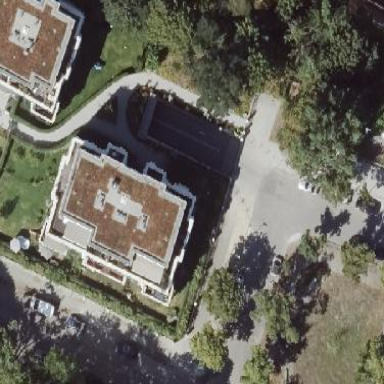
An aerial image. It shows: Building with apartments and flat roof.